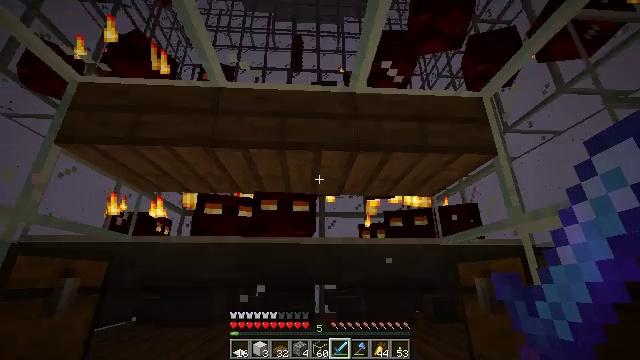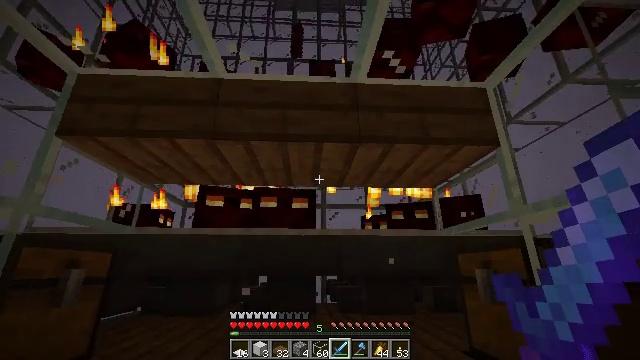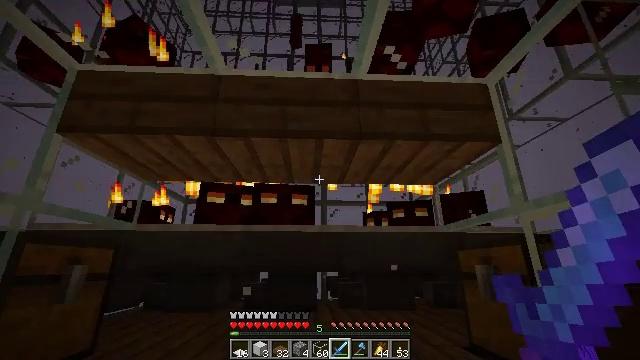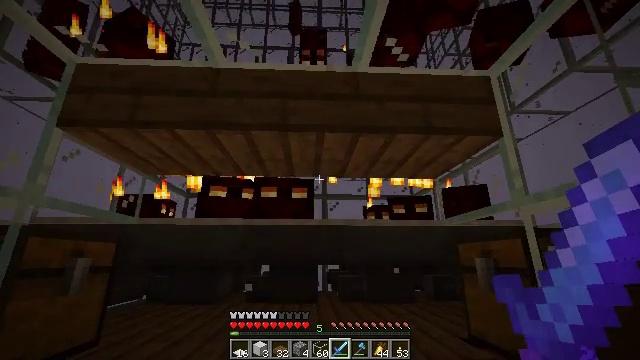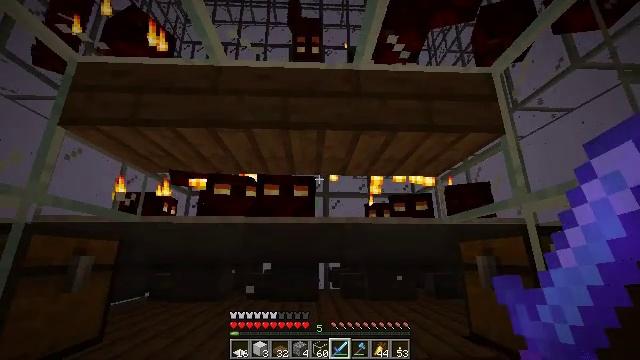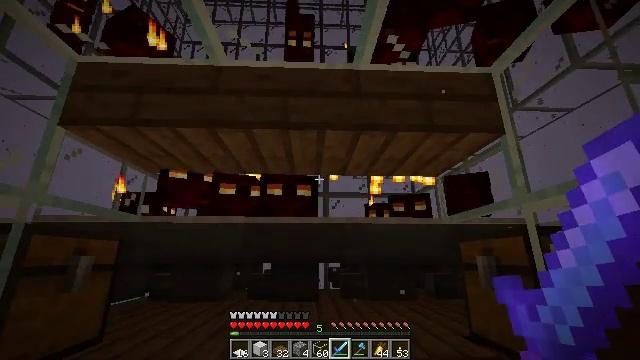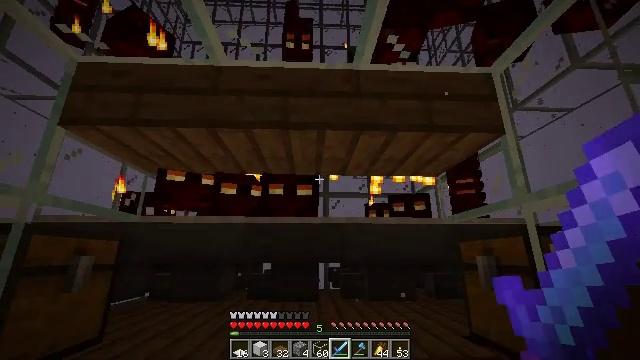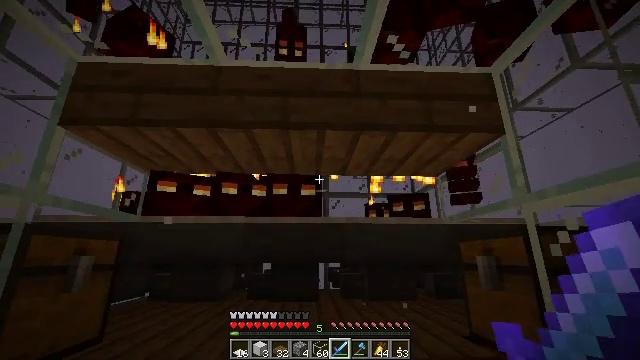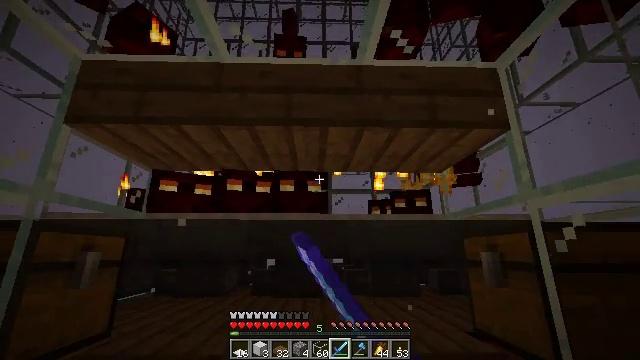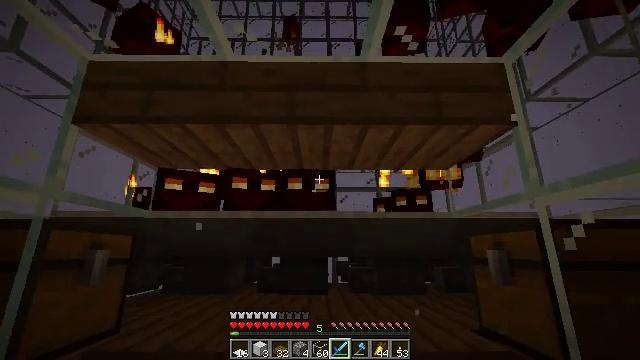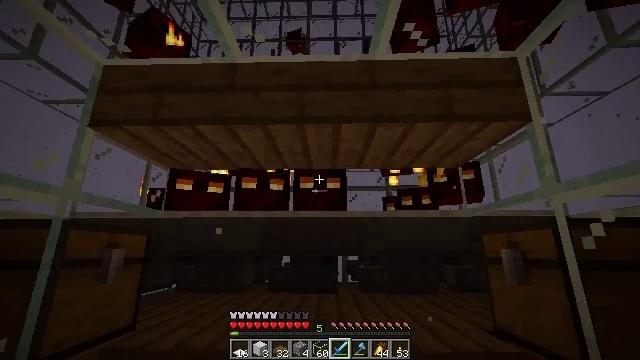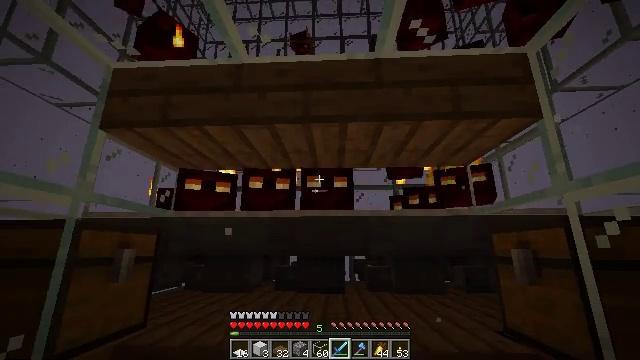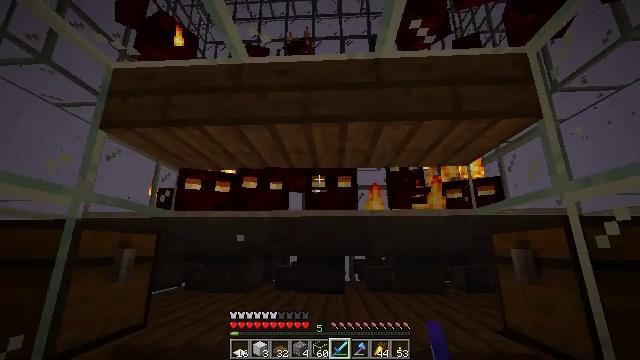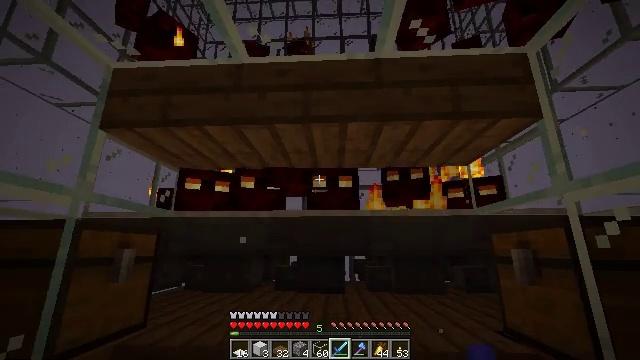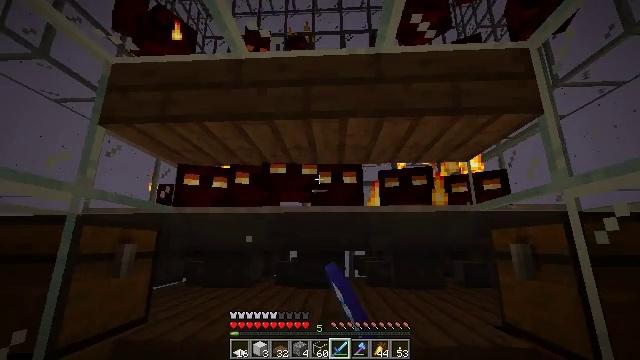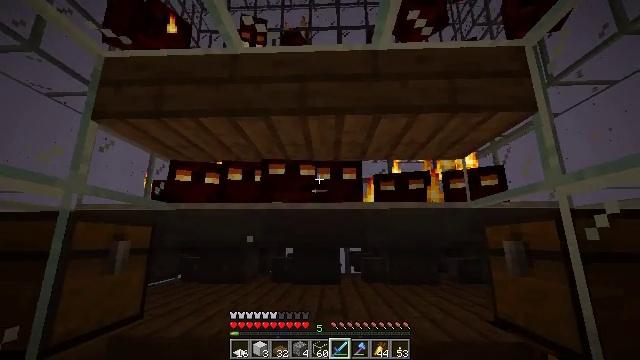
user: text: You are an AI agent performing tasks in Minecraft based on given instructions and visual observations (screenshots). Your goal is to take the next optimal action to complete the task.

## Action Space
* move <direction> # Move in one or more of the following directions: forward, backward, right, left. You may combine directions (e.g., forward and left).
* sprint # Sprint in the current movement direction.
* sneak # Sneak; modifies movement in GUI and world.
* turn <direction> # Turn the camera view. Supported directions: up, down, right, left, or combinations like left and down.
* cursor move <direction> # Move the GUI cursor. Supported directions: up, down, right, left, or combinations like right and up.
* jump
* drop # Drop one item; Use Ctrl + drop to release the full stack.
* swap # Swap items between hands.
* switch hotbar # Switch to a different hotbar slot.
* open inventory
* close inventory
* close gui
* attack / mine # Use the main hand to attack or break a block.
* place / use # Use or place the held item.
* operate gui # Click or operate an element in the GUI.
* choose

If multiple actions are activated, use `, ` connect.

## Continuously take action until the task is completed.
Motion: motion action
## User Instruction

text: Defeat a magma cube.
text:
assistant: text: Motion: turn down
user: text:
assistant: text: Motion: no_op
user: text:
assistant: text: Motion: turn down
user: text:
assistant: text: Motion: no_op
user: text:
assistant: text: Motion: no_op
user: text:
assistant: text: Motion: no_op
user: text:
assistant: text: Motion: attack / mine
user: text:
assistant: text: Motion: attack / mine
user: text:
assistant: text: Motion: turn left, attack / mine
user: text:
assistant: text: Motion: turn left
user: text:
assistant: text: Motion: turn left
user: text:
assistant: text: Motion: no_op
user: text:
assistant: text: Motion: attack / mine
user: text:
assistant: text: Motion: attack / mine
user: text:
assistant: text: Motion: attack / mine
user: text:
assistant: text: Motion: turn right and down
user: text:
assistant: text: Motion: attack / mine
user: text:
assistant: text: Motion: attack / mine
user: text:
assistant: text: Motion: attack / mine
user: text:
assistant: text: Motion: attack / mine
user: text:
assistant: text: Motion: no_op
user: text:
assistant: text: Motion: no_op
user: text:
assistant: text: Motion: attack / mine
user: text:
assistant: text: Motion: attack / mine
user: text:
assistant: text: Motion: attack / mine
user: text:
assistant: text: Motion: no_op
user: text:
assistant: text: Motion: no_op
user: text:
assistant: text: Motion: turn left
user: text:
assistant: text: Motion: turn left
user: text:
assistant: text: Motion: attack / mine